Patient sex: F
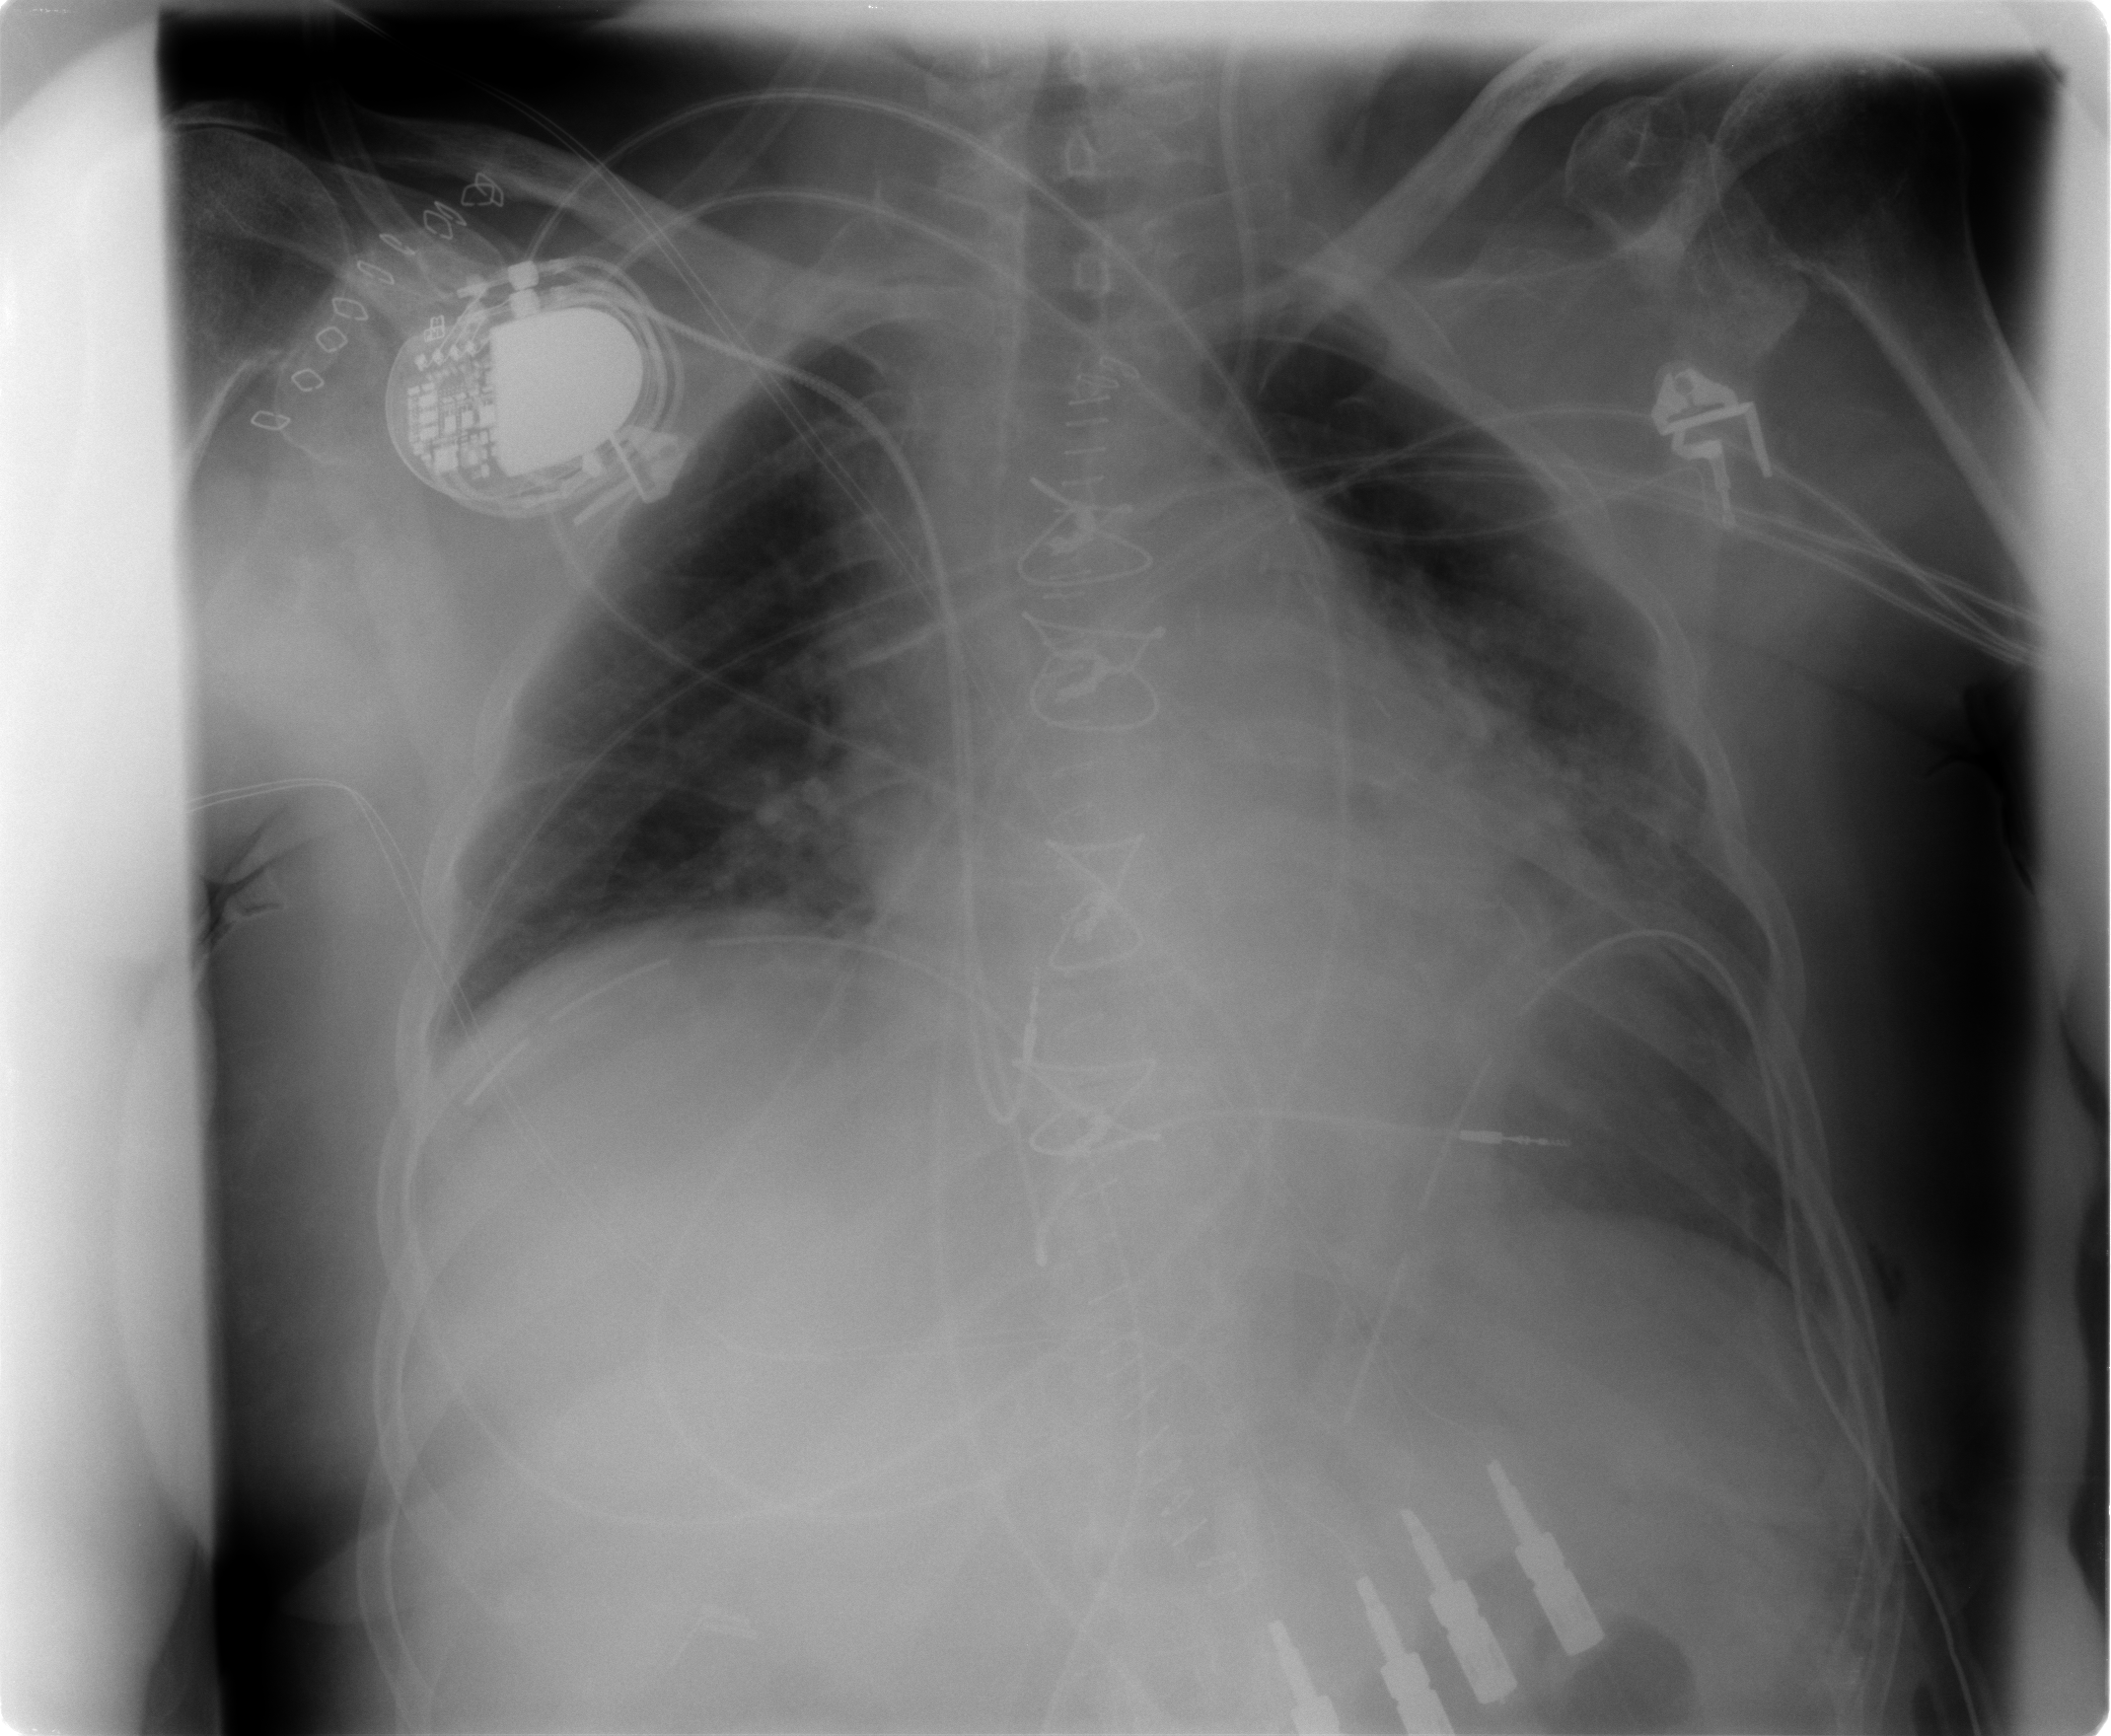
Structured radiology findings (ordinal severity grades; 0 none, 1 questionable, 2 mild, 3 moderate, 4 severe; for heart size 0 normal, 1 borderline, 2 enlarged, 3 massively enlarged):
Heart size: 2
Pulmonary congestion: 3
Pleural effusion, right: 0
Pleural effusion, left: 0
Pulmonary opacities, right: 2
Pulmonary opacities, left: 2
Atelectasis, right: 2
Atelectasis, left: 2